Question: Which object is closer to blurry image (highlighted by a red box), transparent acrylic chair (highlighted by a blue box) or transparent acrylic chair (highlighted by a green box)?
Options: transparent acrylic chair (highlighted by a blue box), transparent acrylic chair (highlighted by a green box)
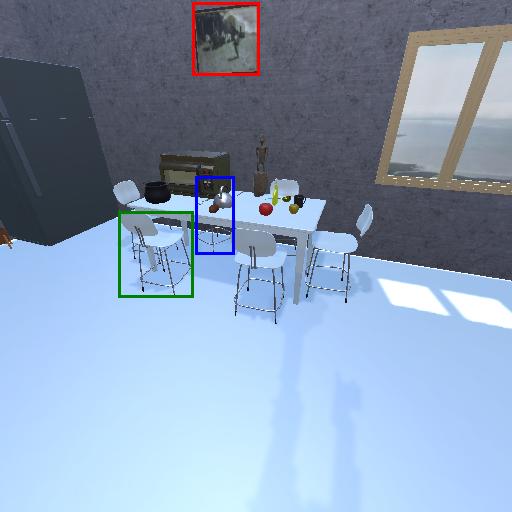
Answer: transparent acrylic chair (highlighted by a blue box)